Field crop: maize
Growth stage: 1
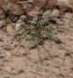
Species: salsola